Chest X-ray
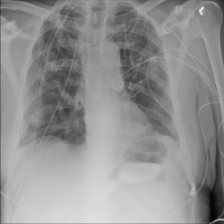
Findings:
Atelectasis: negative
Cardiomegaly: negative
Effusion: negative
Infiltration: negative
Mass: negative
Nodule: negative
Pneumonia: negative
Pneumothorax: negative
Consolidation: negative
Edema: negative
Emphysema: negative
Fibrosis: negative
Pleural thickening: negative
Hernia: negative